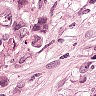
Metastatic tissue present: yes